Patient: sex F, age 82
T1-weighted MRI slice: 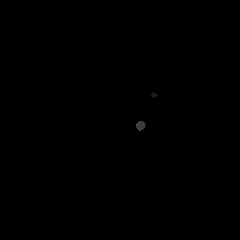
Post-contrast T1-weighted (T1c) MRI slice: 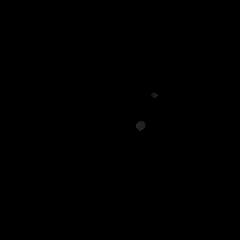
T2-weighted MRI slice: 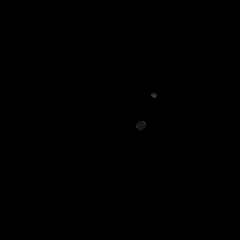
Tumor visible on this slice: no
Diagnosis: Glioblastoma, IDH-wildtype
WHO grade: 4